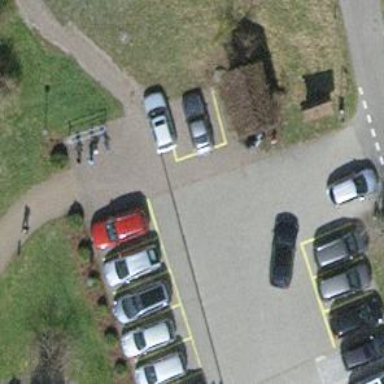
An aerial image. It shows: Parking aisle designated as service road.